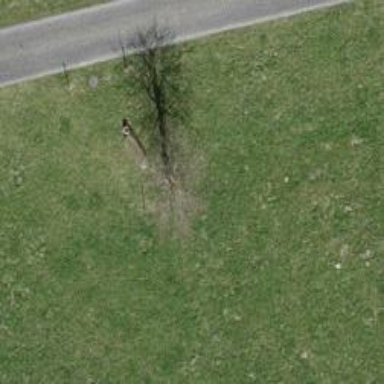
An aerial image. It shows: Bench.